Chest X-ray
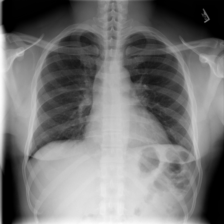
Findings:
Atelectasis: negative
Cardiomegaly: negative
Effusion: negative
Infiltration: negative
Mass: negative
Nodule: negative
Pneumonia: negative
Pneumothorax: negative
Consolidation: negative
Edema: negative
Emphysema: negative
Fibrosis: negative
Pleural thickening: negative
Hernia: negative